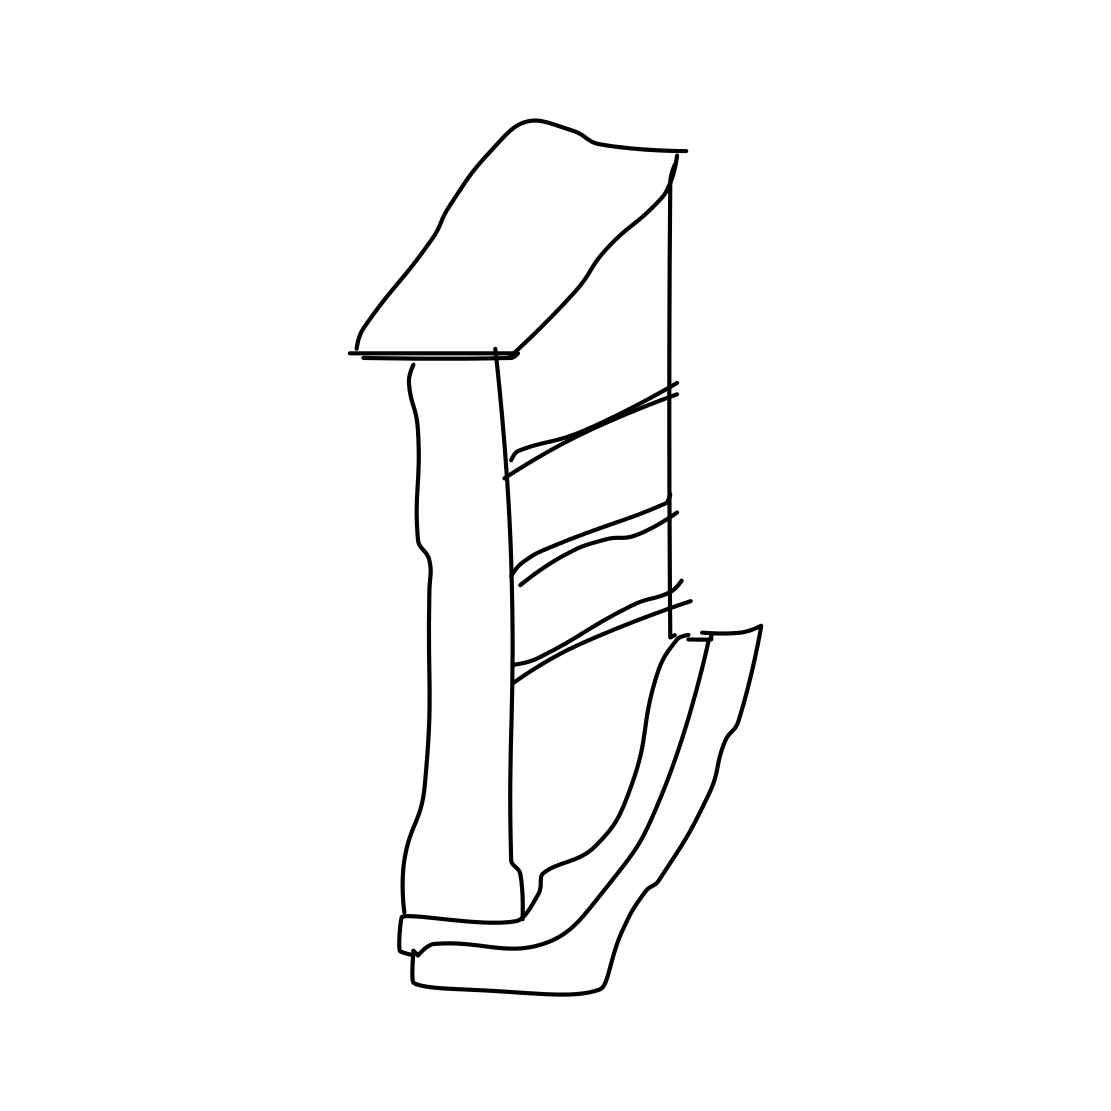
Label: bookshelf